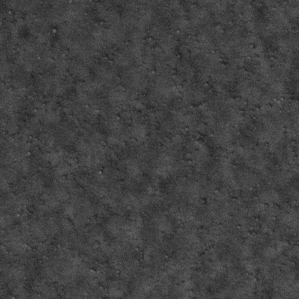
Label: frost